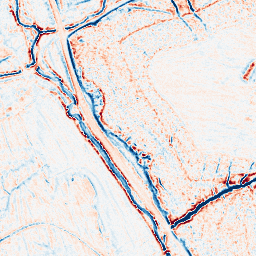
Category: edge_preserving
Decomposition family: bilateral
Decomposition parameters: d: 9
sigma_color: 100
sigma_space: 150
Upsampling method: regularized
Upsampling parameters: scale: 2
lambda_reg: 0.01
Upsampling scale: 2